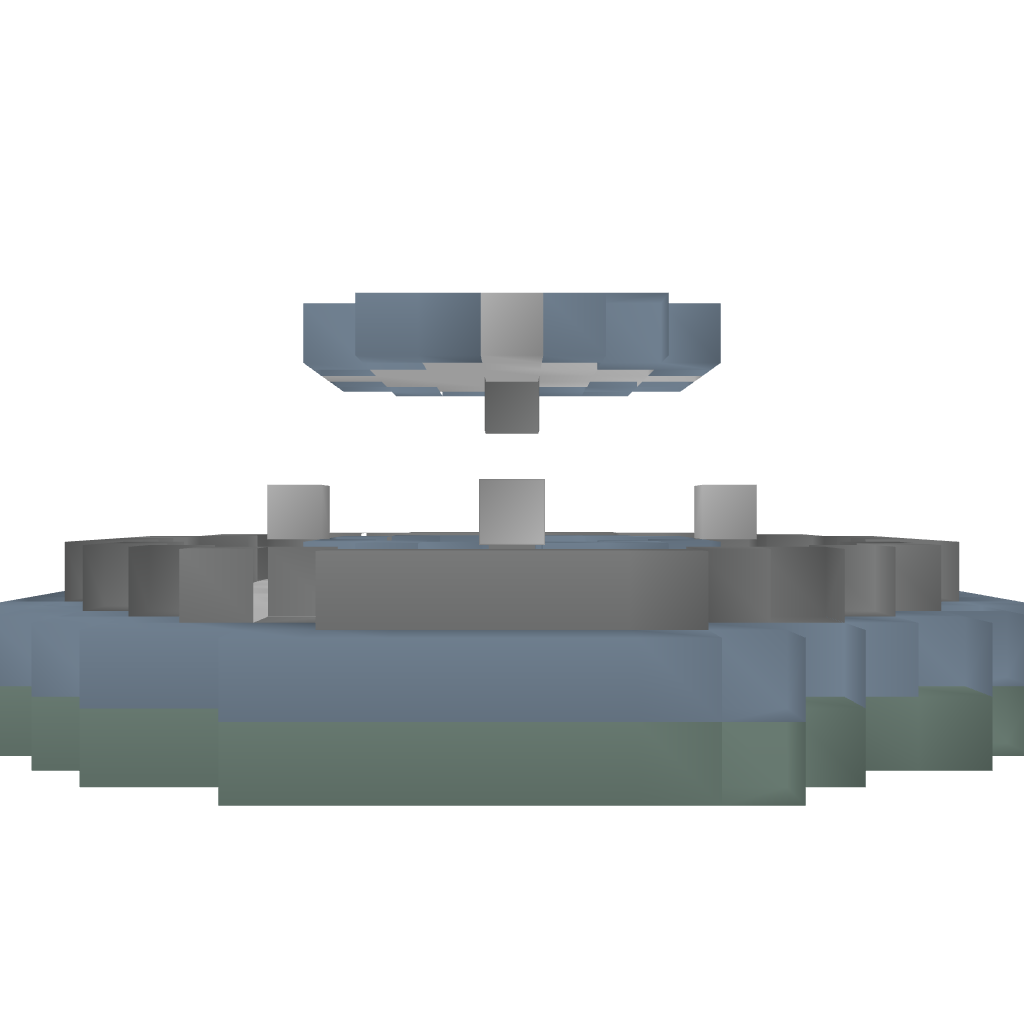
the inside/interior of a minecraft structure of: Chafariz/Fonte - Fountain 02